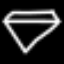
Label: diamond